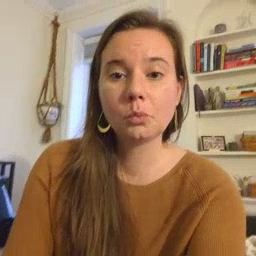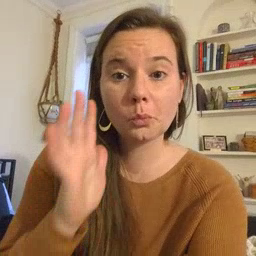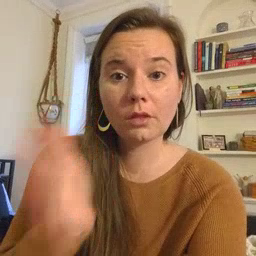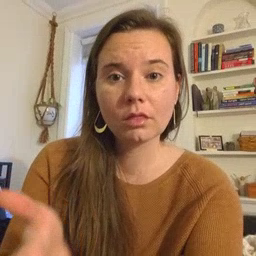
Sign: will